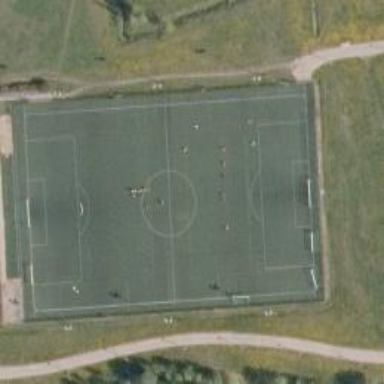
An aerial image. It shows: Artificial turf pitch used for leisure activities.